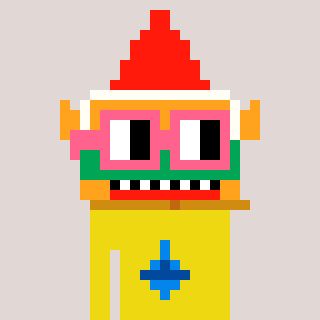
a pixel art character with square pink glasses, a gnome-shaped head and a yellow-colored body on a warm background